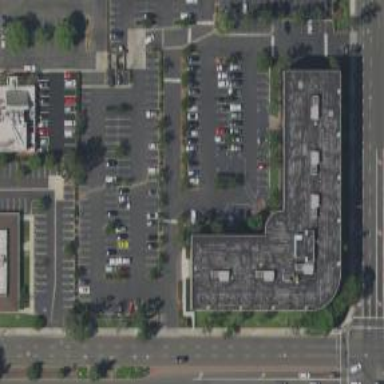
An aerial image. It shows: Office building.